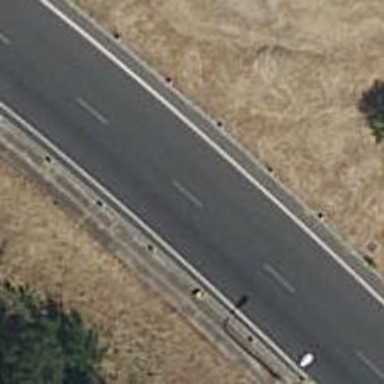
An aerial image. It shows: Motorway link.